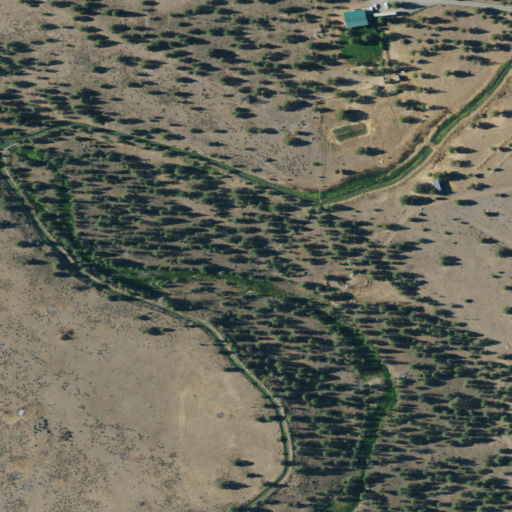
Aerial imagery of valley in California named Daggert Canyon containing shrub, grassland, open development, and low intensity development